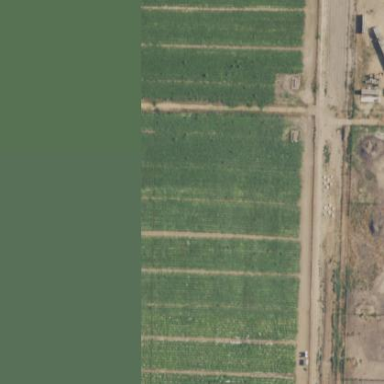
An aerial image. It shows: Crop field in farm area.